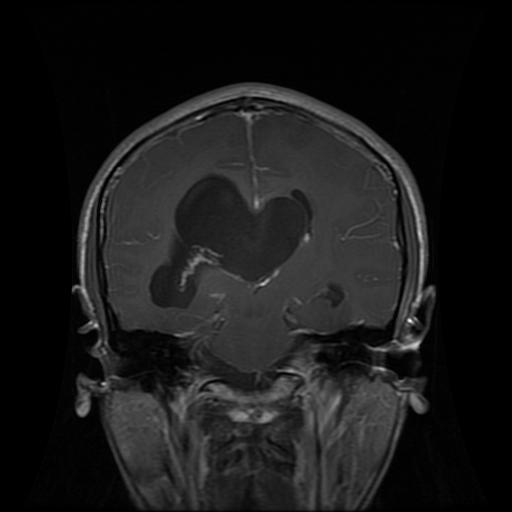
Label: glioma